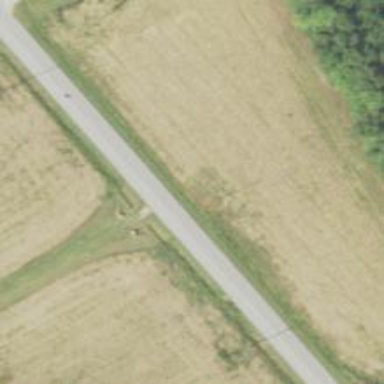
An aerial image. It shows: Secondary road.